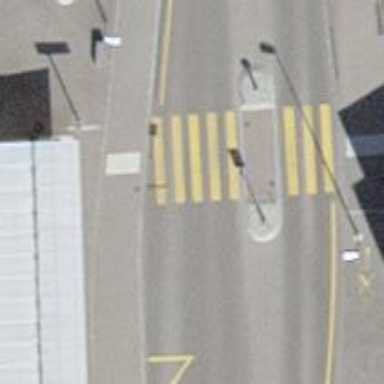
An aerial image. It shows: Kerb barrier.